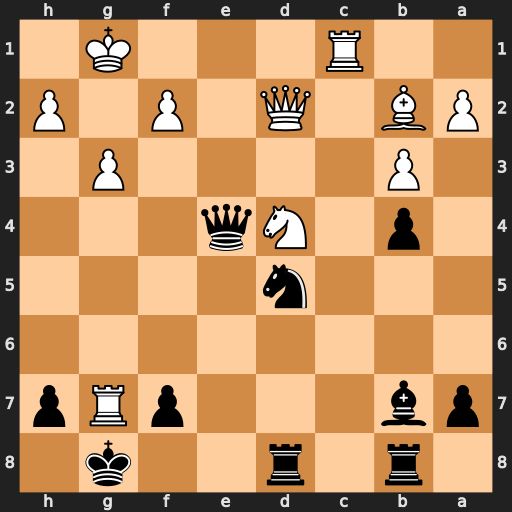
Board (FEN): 1r1r2k1/pb3pRp/8/3n4/1p1Nq3/1P4P1/PB1Q1P1P/2R3K1
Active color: b
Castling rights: -
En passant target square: -
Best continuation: Kxg7 Re1 Qg6 Ne6+ Kg8 Nxd8 Rxd8